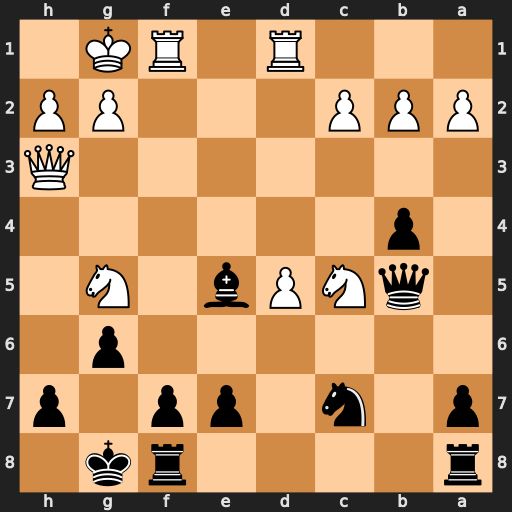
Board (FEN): r4rk1/p1n1pp1p/6p1/1qNPb1N1/1p6/7Q/PPP3PP/3R1RK1
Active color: b
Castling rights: -
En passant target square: -
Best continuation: Qxc5+ Kh1 h5